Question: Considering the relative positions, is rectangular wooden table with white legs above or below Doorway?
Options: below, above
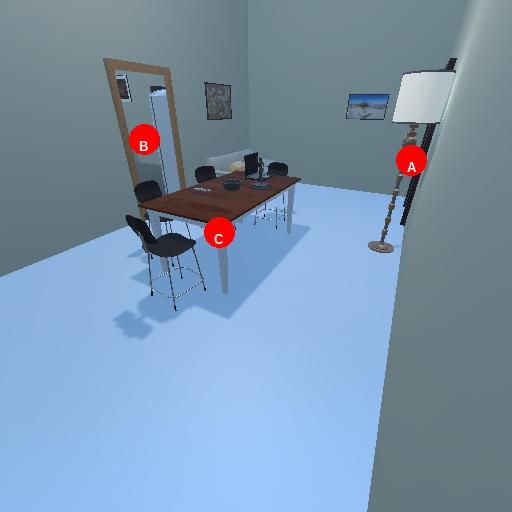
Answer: below